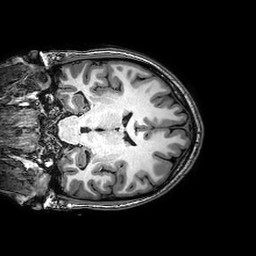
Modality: T1w
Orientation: coronal
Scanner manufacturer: philips
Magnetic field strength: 3 T
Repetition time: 0.008199 s
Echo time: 0.00376 s